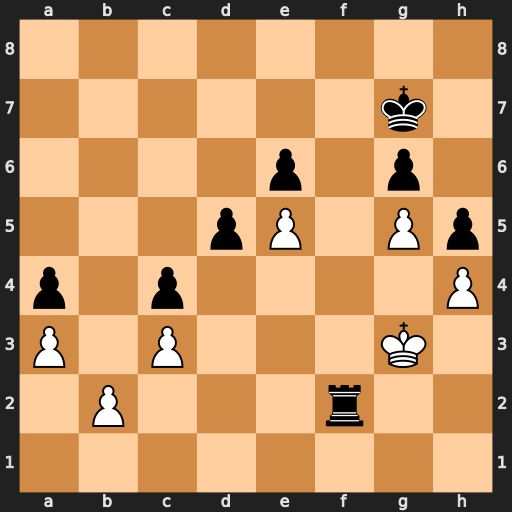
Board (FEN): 8/6k1/4p1p1/3pP1Pp/p1p4P/P1P3K1/1P3r2/8
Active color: w
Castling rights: -
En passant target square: -
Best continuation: Kxf2 Kf7 Ke3 Ke7 Kd4 Kd8 Kc5